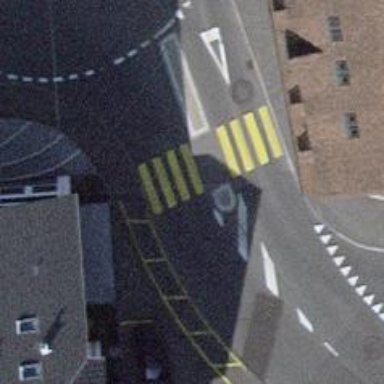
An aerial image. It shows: Uncontrolled crossing with zebra marking and island.